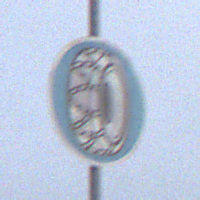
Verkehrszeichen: SchneekettenVorgeschrieben
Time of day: SunriseSunset
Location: Outdoor (Nature)
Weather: Overcast
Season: NotSpecified
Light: Natural